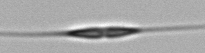
Label: Cylindrotheca